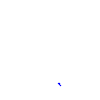
Particle: pion